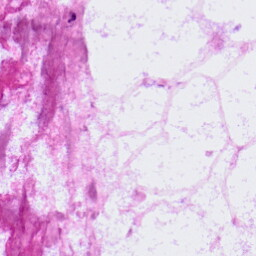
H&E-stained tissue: LymphNode